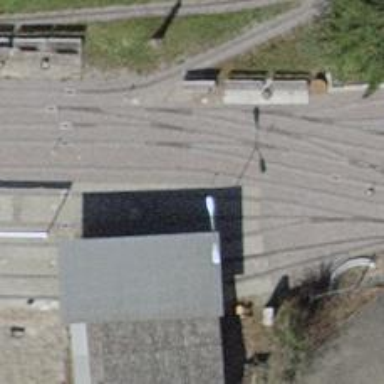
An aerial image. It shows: Miniature railway.